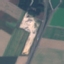
Land use / land cover: Highway